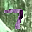
Label: 7